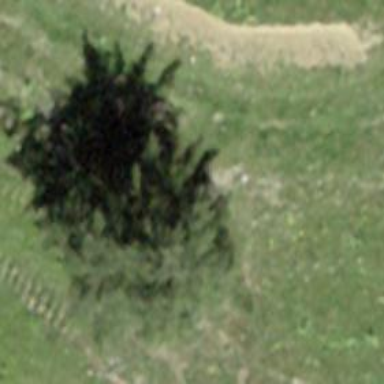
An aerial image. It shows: Beautiful tree in nature.